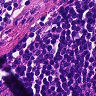
Metastatic tissue present: no